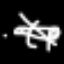
Label: bed